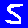
Digit: 5